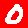
Digit: 0